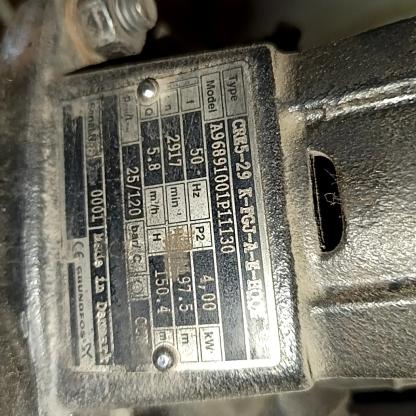
Klasa: tabliczka-znamionowa